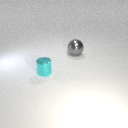
small cyan metal cylinder to the left of large gray metal sphere